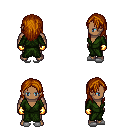
a pixel art fantasy rpg character, male body template, human, dark skin, green robe, teal pants, brunette long hairstyle, gold gloves, white slippers, four views (front, back, left, right), 2x2 character sprite sheet, small pixel art, hard edges, no anti-aliasing